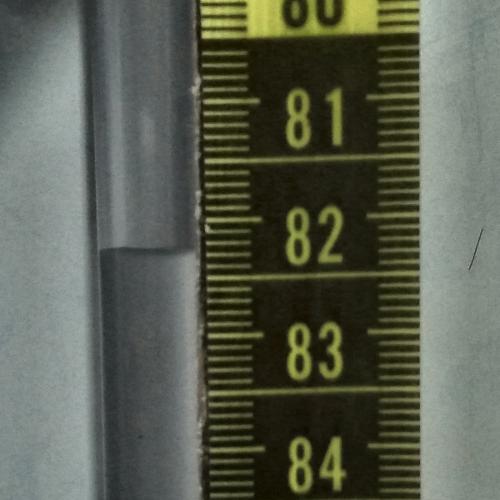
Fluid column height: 82.3 cm